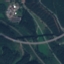
Land use / land cover: Highway